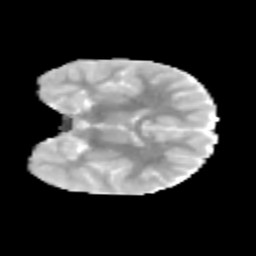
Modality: MD
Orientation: coronal
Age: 9
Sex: female
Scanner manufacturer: siemens
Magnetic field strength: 3 T
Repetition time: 3.8 s
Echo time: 0.07 s